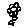
Label: flower